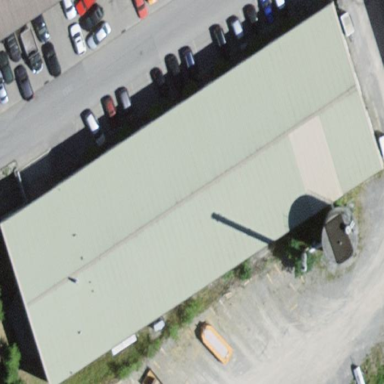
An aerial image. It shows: Industrial building.